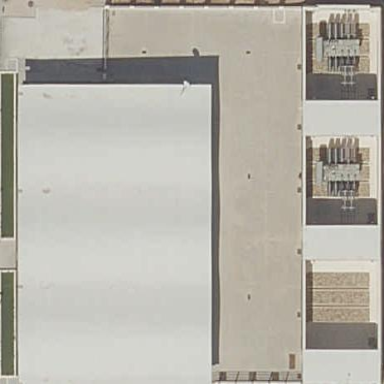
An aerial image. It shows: Power substation.